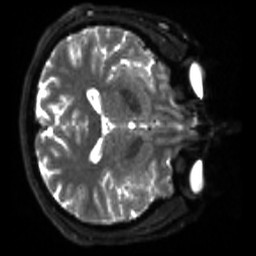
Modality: sbref
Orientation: axial
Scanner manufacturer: siemens
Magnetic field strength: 3 T
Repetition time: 4 s
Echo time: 0.0594 s